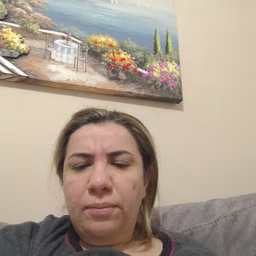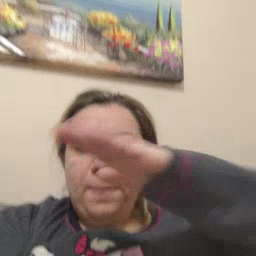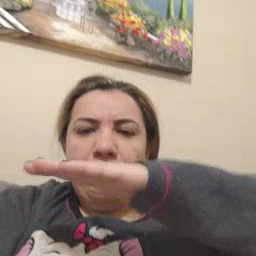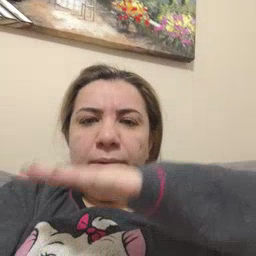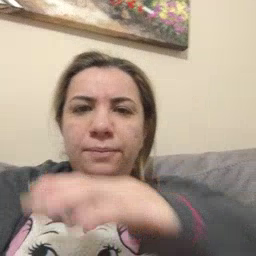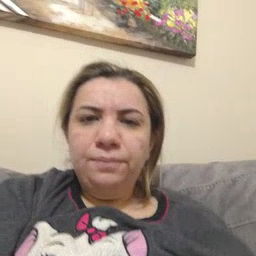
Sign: table